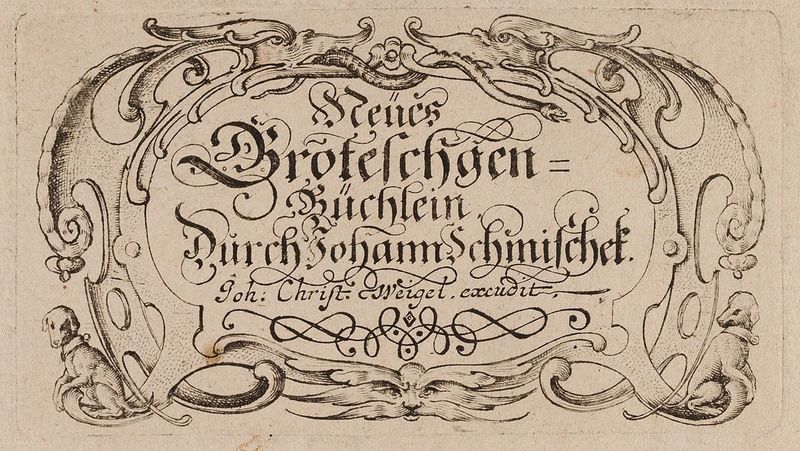
Titel: Titelblatt der Folge &#x201E;Neües Groteschgen-Büchlein“
Künstler: Johann Smisek
Standort: Hamburg
Institution: Museum für Kunst und Gewerbe Hamburg
Schlagwörter: hund, tiere, ornament, pferd, papier, grafik, graphik, ornamente, fotografie, photographie, druckgraphik, druckgrafik, radierung, jagd, schlangen, jagen, groteske, wasserzeichen, tierornament, reproduktionen, druckerzeugnisse, schweifwerk, ornamentstich, vorlageblätter, korpelwerk